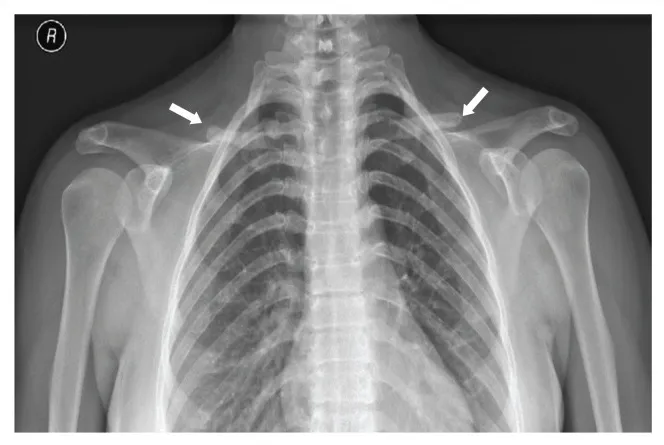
Postero-anterior radiograph of the upper chest shows aplasia of lateral two-thirds of both clavicles (white arrows) and a bell-shaped thorax.
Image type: radiology (x_ray)